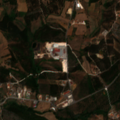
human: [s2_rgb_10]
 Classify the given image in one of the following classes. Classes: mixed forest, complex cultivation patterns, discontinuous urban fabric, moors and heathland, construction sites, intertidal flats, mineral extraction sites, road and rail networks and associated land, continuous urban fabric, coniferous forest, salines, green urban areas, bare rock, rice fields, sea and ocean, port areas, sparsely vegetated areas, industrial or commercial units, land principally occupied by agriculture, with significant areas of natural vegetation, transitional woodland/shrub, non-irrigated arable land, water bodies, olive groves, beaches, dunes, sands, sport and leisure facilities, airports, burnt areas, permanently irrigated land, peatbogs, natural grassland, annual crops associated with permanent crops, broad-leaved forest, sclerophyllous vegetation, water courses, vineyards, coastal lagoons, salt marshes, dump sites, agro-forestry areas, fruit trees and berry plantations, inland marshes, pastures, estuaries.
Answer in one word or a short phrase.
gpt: discontinuous urban fabric, annual crops associated with permanent crops, complex cultivation patterns, land principally occupied by agriculture, with significant areas of natural vegetation, mixed forest